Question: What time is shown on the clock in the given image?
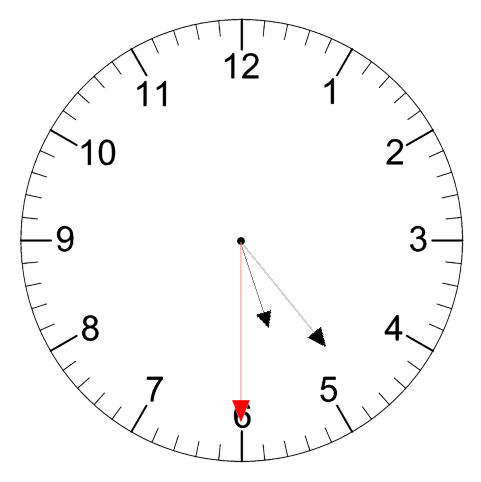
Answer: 05:23:30